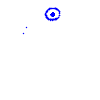
Particle: pion